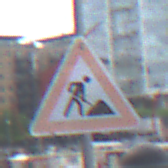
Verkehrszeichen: Arbeitsstelle
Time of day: MorningAfternoon
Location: Outdoor (Urban)
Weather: Overcast
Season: NotSpecified
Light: Natural